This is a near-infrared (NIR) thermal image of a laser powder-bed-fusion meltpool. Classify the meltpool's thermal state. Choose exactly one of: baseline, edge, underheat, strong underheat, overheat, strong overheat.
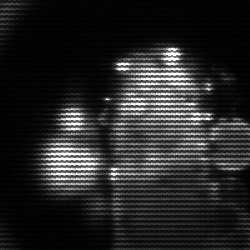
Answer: strong underheat